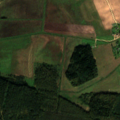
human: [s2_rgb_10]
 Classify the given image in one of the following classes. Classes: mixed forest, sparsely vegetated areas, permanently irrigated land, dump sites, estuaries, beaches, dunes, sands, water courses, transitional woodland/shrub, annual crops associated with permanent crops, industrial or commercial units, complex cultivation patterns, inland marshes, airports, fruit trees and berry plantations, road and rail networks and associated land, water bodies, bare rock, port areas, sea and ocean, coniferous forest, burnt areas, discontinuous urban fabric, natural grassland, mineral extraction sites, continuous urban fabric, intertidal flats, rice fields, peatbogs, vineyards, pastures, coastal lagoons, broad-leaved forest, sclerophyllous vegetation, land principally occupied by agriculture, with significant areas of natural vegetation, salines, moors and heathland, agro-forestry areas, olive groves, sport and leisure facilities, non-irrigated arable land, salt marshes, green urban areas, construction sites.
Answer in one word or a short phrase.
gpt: non-irrigated arable land, complex cultivation patterns, coniferous forest, mixed forest, transitional woodland/shrub